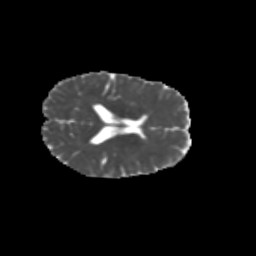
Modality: MD
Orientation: axial
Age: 50
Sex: female
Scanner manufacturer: siemens
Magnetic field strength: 3 T
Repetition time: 1.8 s
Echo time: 0.07 s